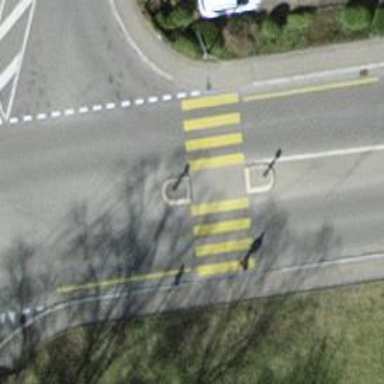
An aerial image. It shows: Uncontrolled zebra crossing on the road.